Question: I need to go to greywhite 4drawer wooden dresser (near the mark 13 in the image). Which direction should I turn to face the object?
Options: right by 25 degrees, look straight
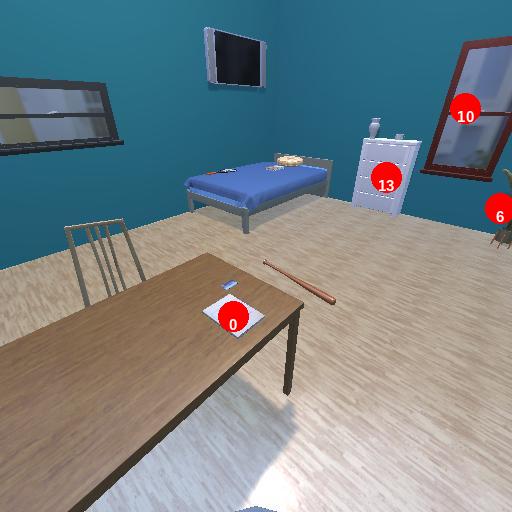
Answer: right by 25 degrees